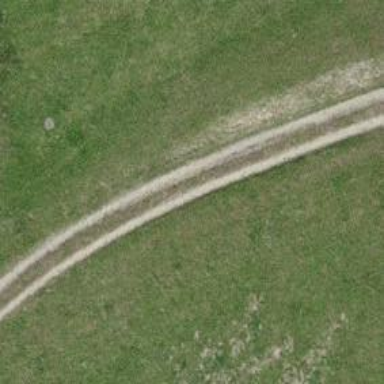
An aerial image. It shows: Track with grade2 tracktype.